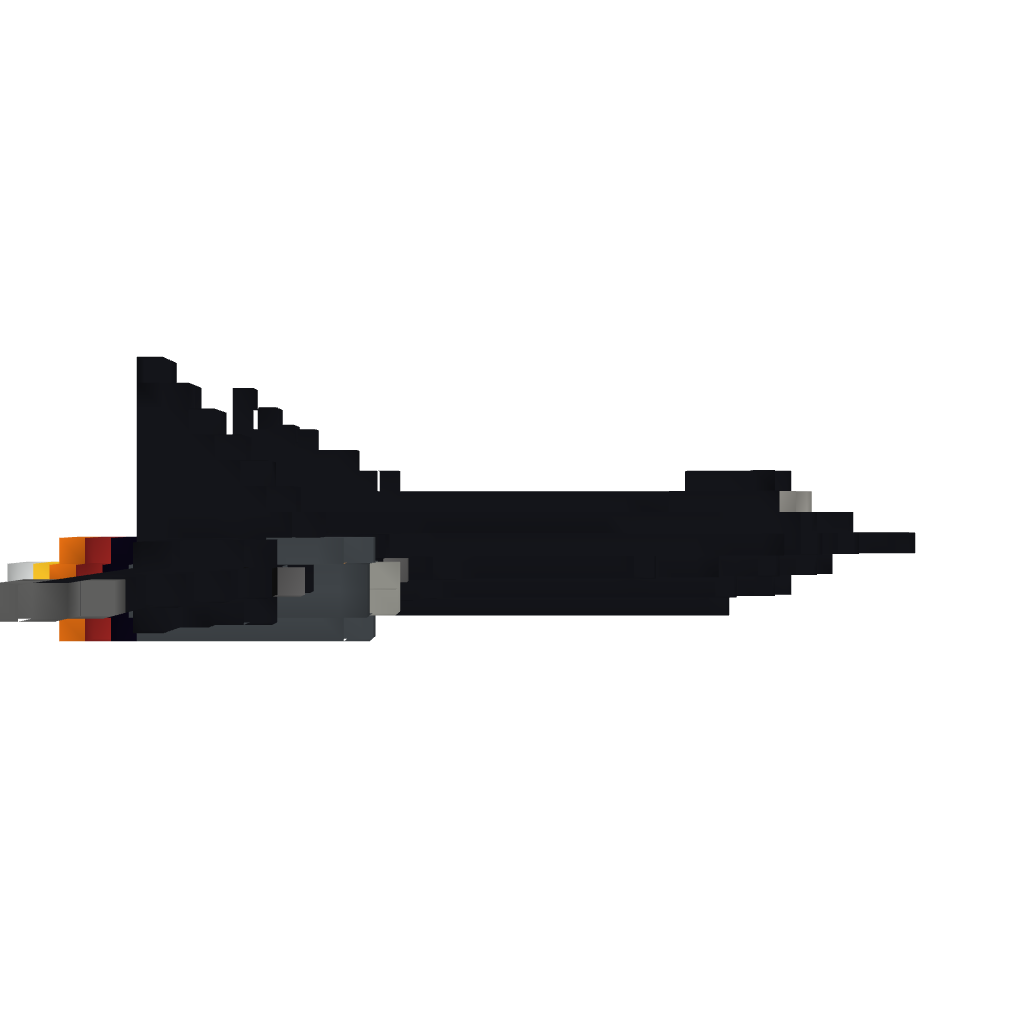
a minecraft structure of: Blackbird Aircraft